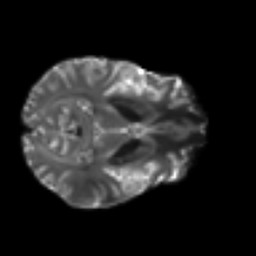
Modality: T2w
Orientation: axial
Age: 33
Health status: ill
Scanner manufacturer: philips
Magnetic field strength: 3 T
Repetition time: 9 s
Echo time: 0.127 s